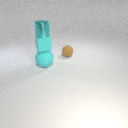
small cyan metal cylinder above small cyan rubber cube